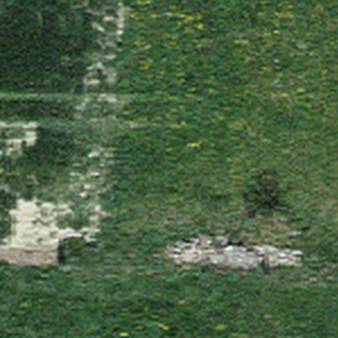
Label: other